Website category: auto
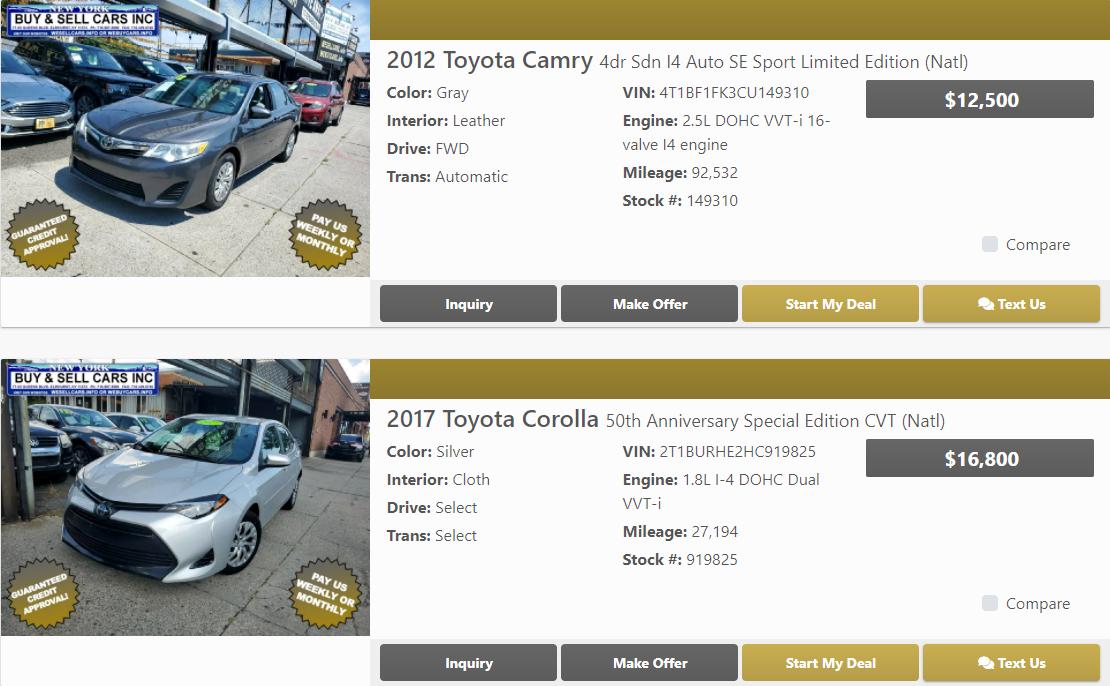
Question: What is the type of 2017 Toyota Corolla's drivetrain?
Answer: Select

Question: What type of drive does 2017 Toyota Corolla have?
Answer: Select

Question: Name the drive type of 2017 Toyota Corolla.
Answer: Select

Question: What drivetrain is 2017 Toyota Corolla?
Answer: Select

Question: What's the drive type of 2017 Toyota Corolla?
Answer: Select

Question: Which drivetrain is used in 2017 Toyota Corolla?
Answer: Select

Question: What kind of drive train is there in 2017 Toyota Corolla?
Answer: Select

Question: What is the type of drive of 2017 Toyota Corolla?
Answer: Select

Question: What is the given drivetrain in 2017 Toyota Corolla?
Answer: Select

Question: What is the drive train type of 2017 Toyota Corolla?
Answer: Select

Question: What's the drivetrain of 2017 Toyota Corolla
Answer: Select

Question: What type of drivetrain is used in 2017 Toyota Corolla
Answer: Select

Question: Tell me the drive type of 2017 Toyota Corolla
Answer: Select

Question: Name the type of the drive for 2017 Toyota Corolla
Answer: Select

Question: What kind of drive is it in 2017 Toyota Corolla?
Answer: Select

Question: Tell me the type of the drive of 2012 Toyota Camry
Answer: FWD

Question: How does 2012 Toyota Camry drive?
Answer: FWD

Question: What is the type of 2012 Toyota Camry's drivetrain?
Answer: FWD

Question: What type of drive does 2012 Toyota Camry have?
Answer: FWD

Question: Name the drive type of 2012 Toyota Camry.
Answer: FWD

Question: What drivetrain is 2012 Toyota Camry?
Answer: FWD

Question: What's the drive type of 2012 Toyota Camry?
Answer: FWD

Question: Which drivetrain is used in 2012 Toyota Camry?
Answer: FWD

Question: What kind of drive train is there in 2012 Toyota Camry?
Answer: FWD

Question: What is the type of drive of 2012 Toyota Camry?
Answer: FWD

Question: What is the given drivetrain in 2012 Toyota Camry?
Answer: FWD

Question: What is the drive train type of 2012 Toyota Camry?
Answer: FWD

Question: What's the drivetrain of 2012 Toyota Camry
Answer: FWD

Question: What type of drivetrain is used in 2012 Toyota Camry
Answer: FWD

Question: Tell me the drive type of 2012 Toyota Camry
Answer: FWD

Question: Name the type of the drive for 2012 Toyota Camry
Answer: FWD

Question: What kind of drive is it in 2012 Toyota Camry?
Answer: FWD

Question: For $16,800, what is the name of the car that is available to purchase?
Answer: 2017 Toyota Corolla

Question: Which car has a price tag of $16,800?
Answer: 2017 Toyota Corolla

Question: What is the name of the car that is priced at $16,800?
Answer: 2017 Toyota Corolla

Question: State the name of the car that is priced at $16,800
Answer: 2017 Toyota Corolla

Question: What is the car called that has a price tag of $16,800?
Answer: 2017 Toyota Corolla

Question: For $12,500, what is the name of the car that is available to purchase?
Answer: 2012 Toyota Camry

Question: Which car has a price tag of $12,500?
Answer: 2012 Toyota Camry

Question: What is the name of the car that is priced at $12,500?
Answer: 2012 Toyota Camry

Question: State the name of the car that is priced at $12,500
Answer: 2012 Toyota Camry

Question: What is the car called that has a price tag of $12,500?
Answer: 2012 Toyota Camry

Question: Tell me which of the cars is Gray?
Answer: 2012 Toyota Camry

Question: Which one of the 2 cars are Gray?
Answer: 2012 Toyota Camry

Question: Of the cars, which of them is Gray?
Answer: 2012 Toyota Camry

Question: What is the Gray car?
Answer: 2012 Toyota Camry

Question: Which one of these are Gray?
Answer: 2012 Toyota Camry

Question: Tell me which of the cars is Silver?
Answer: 2017 Toyota Corolla

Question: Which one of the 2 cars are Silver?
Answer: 2017 Toyota Corolla

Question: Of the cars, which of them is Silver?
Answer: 2017 Toyota Corolla

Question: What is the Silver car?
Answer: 2017 Toyota Corolla

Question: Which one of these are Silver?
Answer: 2017 Toyota Corolla

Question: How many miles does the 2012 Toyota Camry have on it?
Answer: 92,532

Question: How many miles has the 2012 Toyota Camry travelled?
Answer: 92,532

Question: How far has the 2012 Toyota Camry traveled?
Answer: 92,532

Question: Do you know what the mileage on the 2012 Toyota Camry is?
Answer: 92,532

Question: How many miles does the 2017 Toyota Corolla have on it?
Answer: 27,194

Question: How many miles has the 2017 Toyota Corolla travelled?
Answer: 27,194

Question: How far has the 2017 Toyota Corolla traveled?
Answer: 27,194

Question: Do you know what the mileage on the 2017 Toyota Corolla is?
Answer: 27,194